Question: I have added patch file of Magento Enteprise 1.13.0.0 to my Magento Enteprise 1.12.0.2
An getting eorrr
SQLSTATE[42S02]: Base table or view not found: 1146 Table 'catalog_category_flat' doesn't exist
And also done changes to tables as directed by <URL> but still getting same error. I am not able open any admin page.
And also posted this question at <URL>

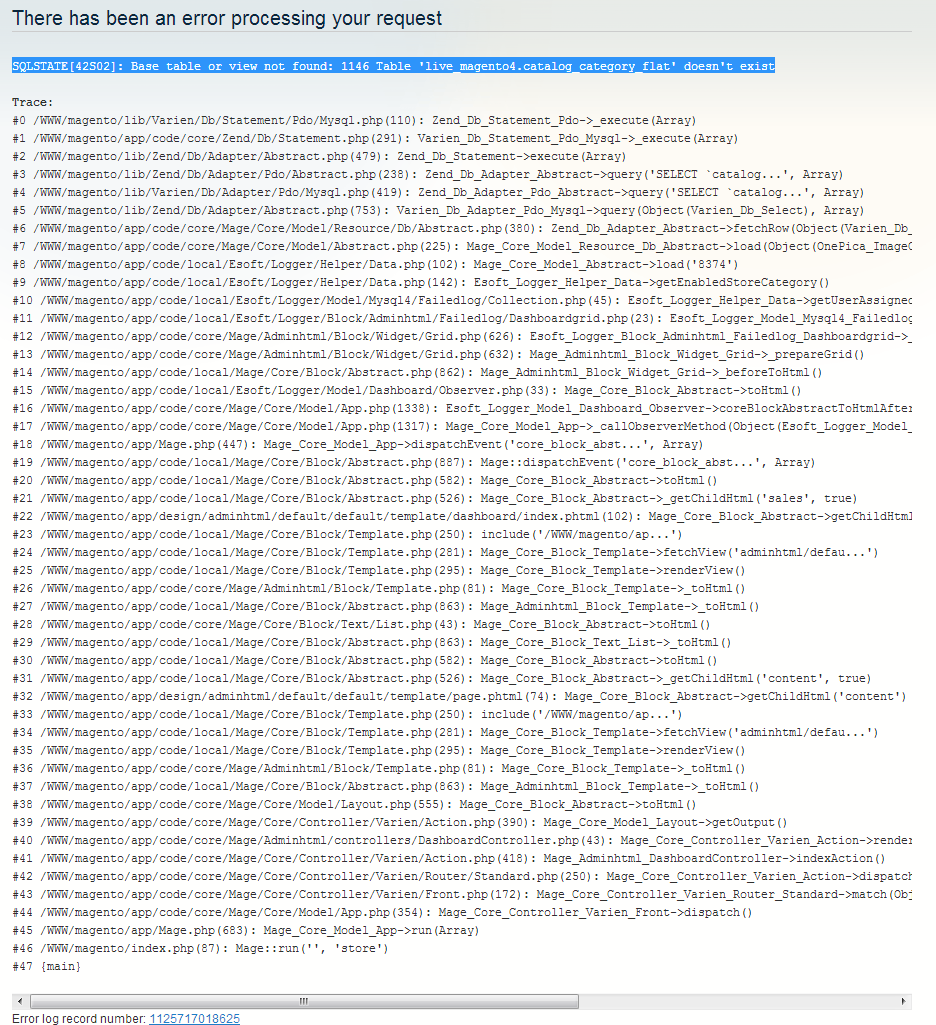
Answer: '''
SET SQL_SAFE_UPDATES=0;
DELETE
FROM catalog_category_entity_datetime
WHERE catalog_category_entity_datetime.attribute_id NOT IN (
SELECT eav_attribute.attribute_id FROM eav_entity_type
INNER JOIN eav_attribute ON eav_attribute.entity_type_id = eav_entity_type.entity_type_id
WHERE (eav_entity_type.entity_type_code='catalog_category')
);
DELETE
FROM catalog_category_entity_decimal
WHERE catalog_category_entity_decimal.attribute_id NOT IN (
SELECT eav_attribute.attribute_id FROM eav_entity_type
INNER JOIN eav_attribute ON eav_attribute.entity_type_id = eav_entity_type.entity_type_id
WHERE (eav_entity_type.entity_type_code='catalog_category')
);
DELETE
FROM catalog_category_entity_int
WHERE catalog_category_entity_int.attribute_id NOT IN (
SELECT eav_attribute.attribute_id FROM eav_entity_type
INNER JOIN eav_attribute ON eav_attribute.entity_type_id = eav_entity_type.entity_type_id
WHERE (eav_entity_type.entity_type_code='catalog_category')
);
DELETE
FROM catalog_category_entity_text
WHERE catalog_category_entity_text.attribute_id NOT IN (
SELECT eav_attribute.attribute_id FROM eav_entity_type
INNER JOIN eav_attribute ON eav_attribute.entity_type_id = eav_entity_type.entity_type_id
WHERE (eav_entity_type.entity_type_code='catalog_category')
);
DELETE
FROM catalog_category_entity_varchar
WHERE catalog_category_entity_varchar.attribute_id NOT IN (
SELECT eav_attribute.attribute_id FROM eav_entity_type
INNER JOIN eav_attribute ON eav_attribute.entity_type_id = eav_entity_type.entity_type_id
WHERE (eav_entity_type.entity_type_code='catalog_category')
);
SET SQL_SAFE_UPDATES=0;
TRUNCATE TABLE catalog_category_entity_datetime;
TRUNCATE TABLE catalog_category_entity_decimal;
TRUNCATE TABLE catalog_category_entity_int;
TRUNCATE TABLE catalog_category_entity_text;
TRUNCATE TABLE catalog_category_entity_varchar;
TRUNCATE TABLE core_url_rewrite;
'''